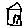
Label: house